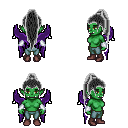
a pixel art fantasy rpg character, female body template, orc, green skin, purple wings, teal pants, gray extra-long topknot hairstyle, white cloth bracers, maroon shoes, four views (front, back, left, right), 2x2 character sprite sheet, small pixel art, hard edges, no anti-aliasing